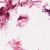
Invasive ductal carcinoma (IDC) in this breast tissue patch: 0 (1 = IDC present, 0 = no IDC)